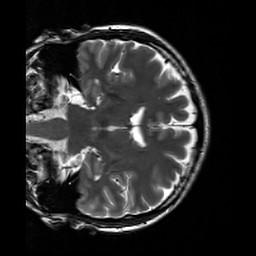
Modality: T2w
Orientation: coronal
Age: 34
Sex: male
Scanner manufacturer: siemens
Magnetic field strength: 3 T
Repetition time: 7 s
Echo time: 0.09 s